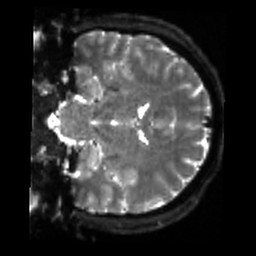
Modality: sbref
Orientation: coronal
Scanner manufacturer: siemens
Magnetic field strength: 3 T
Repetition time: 4 s
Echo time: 0.0594 s